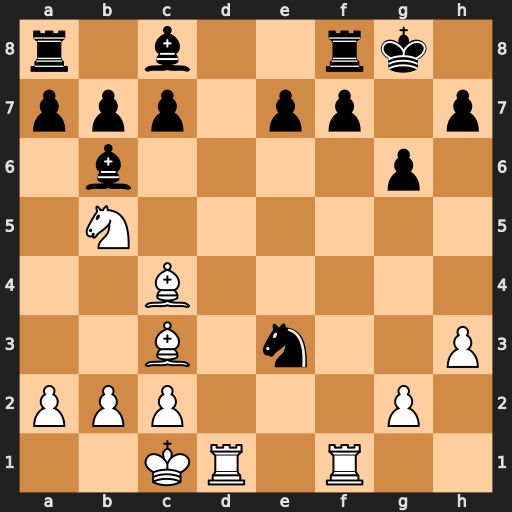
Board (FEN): r1b2rk1/ppp1pp1p/1b4p1/1N6/2B5/2B1n2P/PPP3P1/2KR1R2
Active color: w
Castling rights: -
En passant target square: -
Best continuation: Bxf7+ Rxf7 Rd8+ Rf8 Rfxf8#